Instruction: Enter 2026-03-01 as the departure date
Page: home
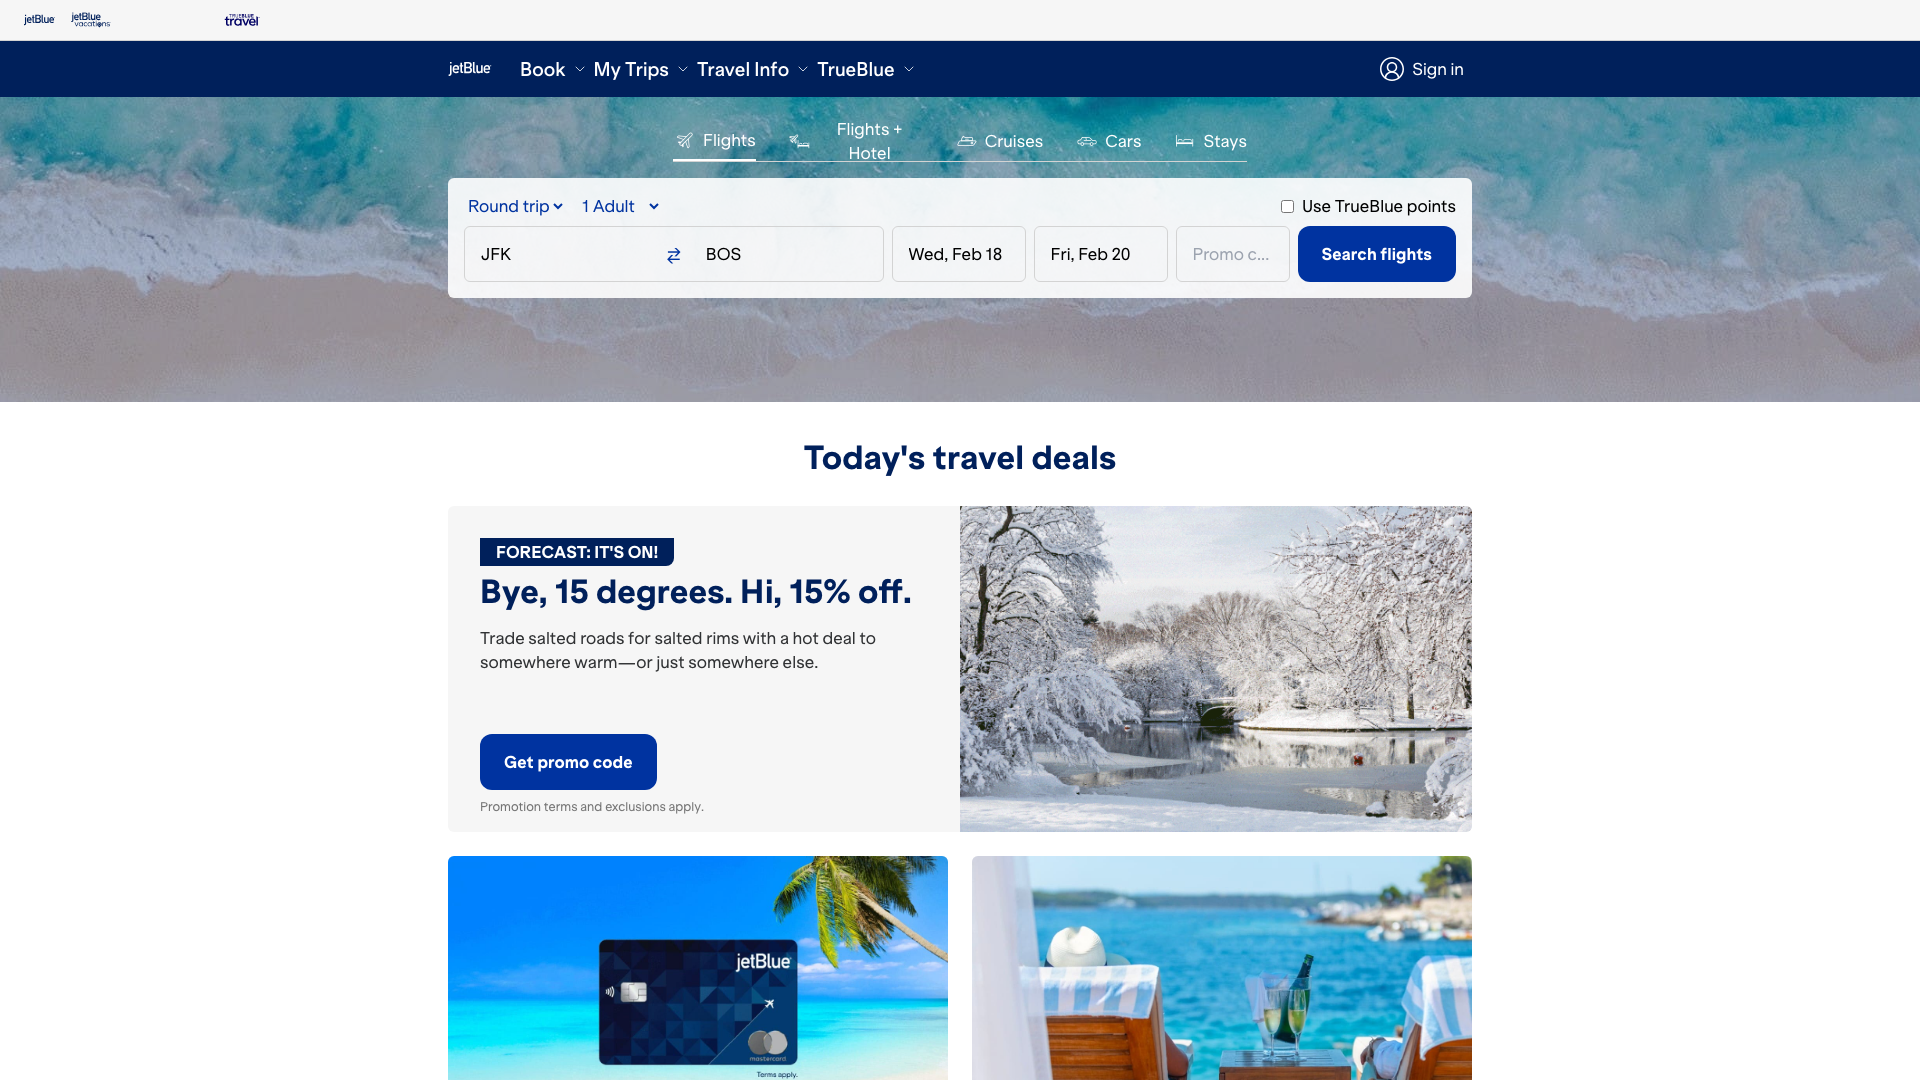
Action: type